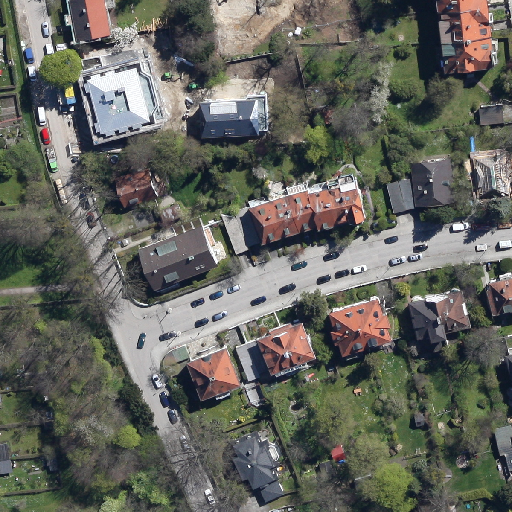
Referring expression: vehicle driving on the road